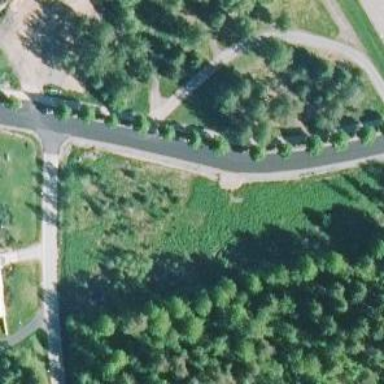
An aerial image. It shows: Asphalt cycleway.